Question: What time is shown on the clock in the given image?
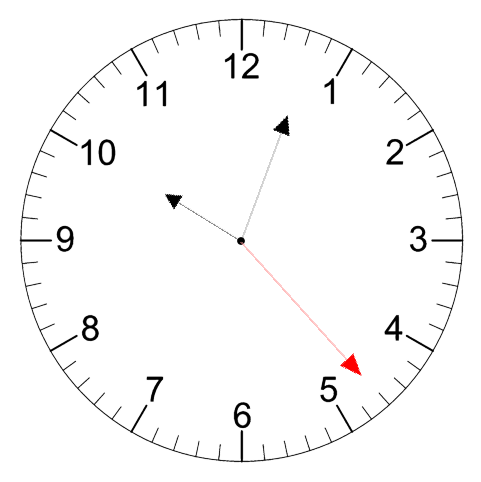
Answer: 10:03:23